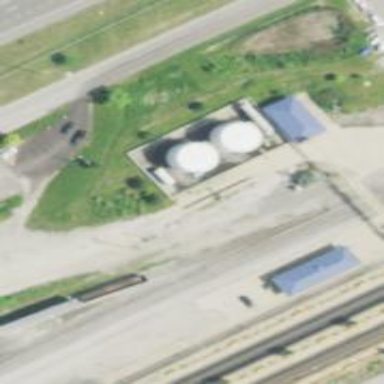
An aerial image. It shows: Storage tank with man-made structure.